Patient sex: F
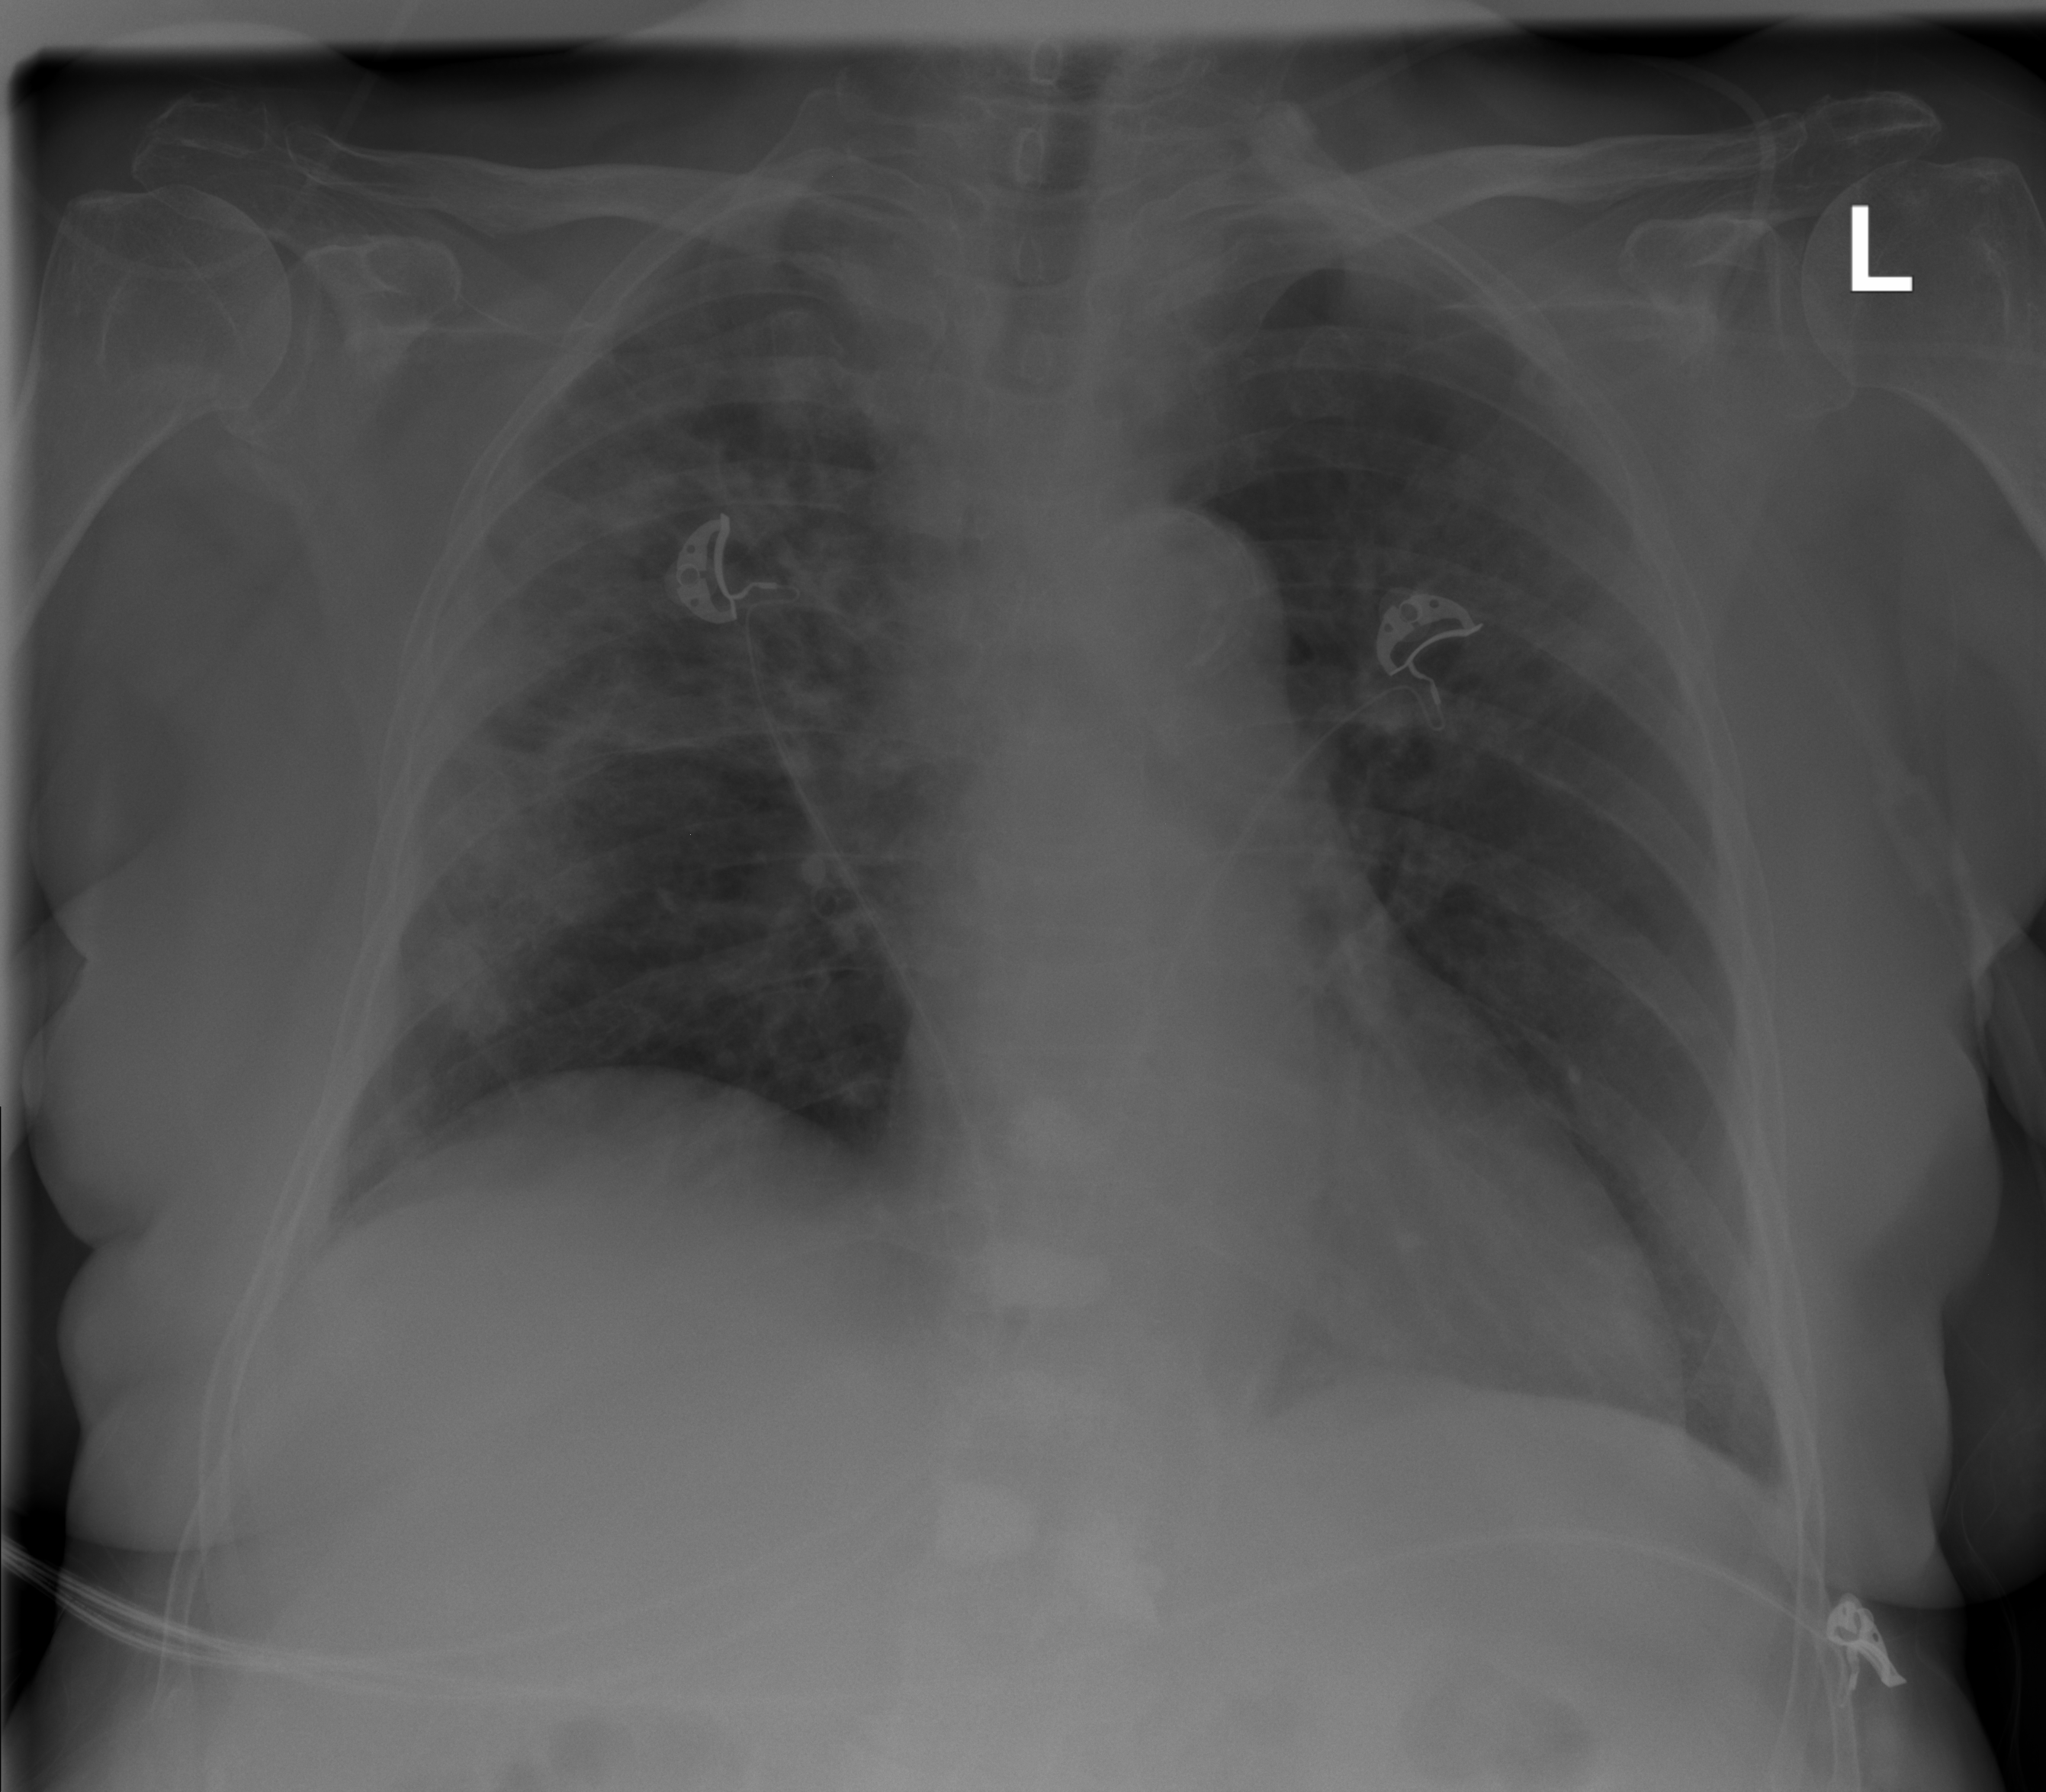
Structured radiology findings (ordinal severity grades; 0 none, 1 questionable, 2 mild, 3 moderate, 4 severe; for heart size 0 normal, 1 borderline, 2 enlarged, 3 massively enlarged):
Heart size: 0
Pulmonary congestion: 0
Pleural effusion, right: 0
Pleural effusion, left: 0
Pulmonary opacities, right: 3
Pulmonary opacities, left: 2
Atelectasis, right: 0
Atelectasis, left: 0